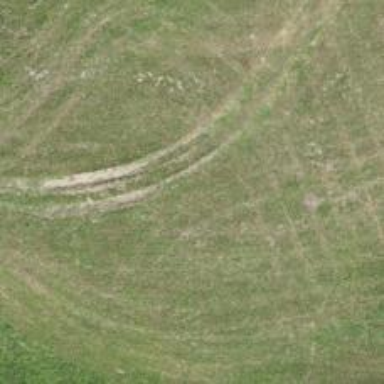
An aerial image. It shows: Track with very rough surface.